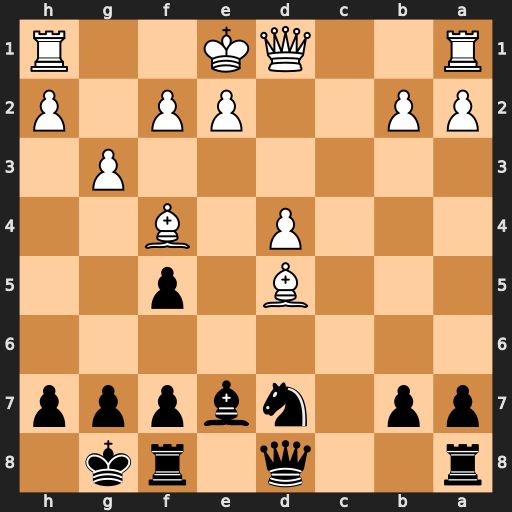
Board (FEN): r2q1rk1/pp1nbppp/8/3B1p2/3P1B2/6P1/PP2PP1P/R2QK2R
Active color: b
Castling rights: KQ
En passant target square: -
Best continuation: Qa5+ Bd2 Qxd5